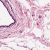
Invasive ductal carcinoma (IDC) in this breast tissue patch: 0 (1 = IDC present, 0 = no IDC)